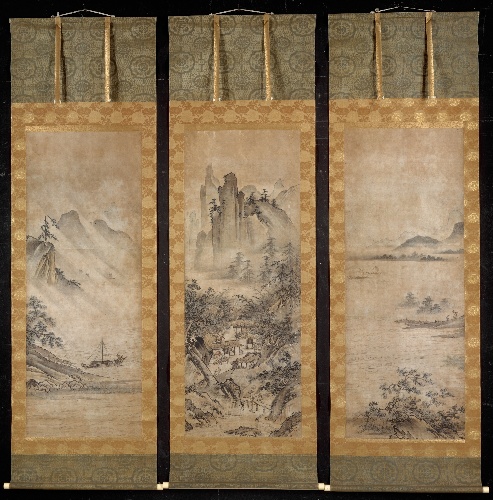
Title: 瀟湘八景図|Eight Views of the Xiao and Xiang Rivers
Date: 16th century
Object type: Hanging scroll
Classification: Paintings
Medium: One of a triptych of hanging scrolls; ink and color on paper
Culture: Japan
Period: Muromachi period (1392–1573)
Dimensions: 60 7/8 x 23 1/4 in. (154.6 x 59.1 cm)
Entire scroll: 93 3/4 x 29 3/8 in. (238.1 x 74.6 cm)
Width w/ rollers: 31 3/4 in (80.6 cm)
Department: Asian Art
Credit line: Purchase, Harris Brisbane Dick Fund; Mary Livingston Griggs and Mary Griggs Burke Foundation Gifts; Gifts of Major General R. B. Woodruff, C. M. Owen, Elizabeth B. Gerhard, and Mr. and Mrs. Teiji Ito, Bequests of Stephen Whitney Phoenix and Bruce Webster, Fletcher Fund, and The Howard Mansfield Collection, Gift of Howard Mansfield, by exchange; and funds from various donors, 1985
Accession year: 1985
Repository: Metropolitan Museum of Art, New York, NY
Tags: Mountains|Landscapes|Boats